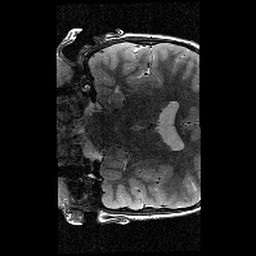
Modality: T2w
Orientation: coronal
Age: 9
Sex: male
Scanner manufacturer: siemens
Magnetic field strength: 3 T
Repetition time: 9.23 s
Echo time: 0.067 s